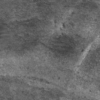
Label: not_dusty